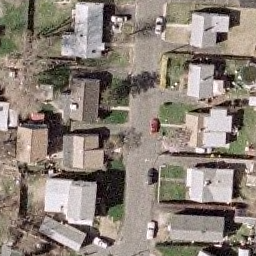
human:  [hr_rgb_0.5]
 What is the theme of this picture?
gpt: medium residential

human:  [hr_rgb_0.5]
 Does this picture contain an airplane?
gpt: no

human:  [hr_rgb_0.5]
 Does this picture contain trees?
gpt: yes

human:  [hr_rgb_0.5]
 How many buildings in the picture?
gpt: eleven

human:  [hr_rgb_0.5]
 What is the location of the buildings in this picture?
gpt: left and right